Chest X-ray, PA view. Patient: 11 years old, sex F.
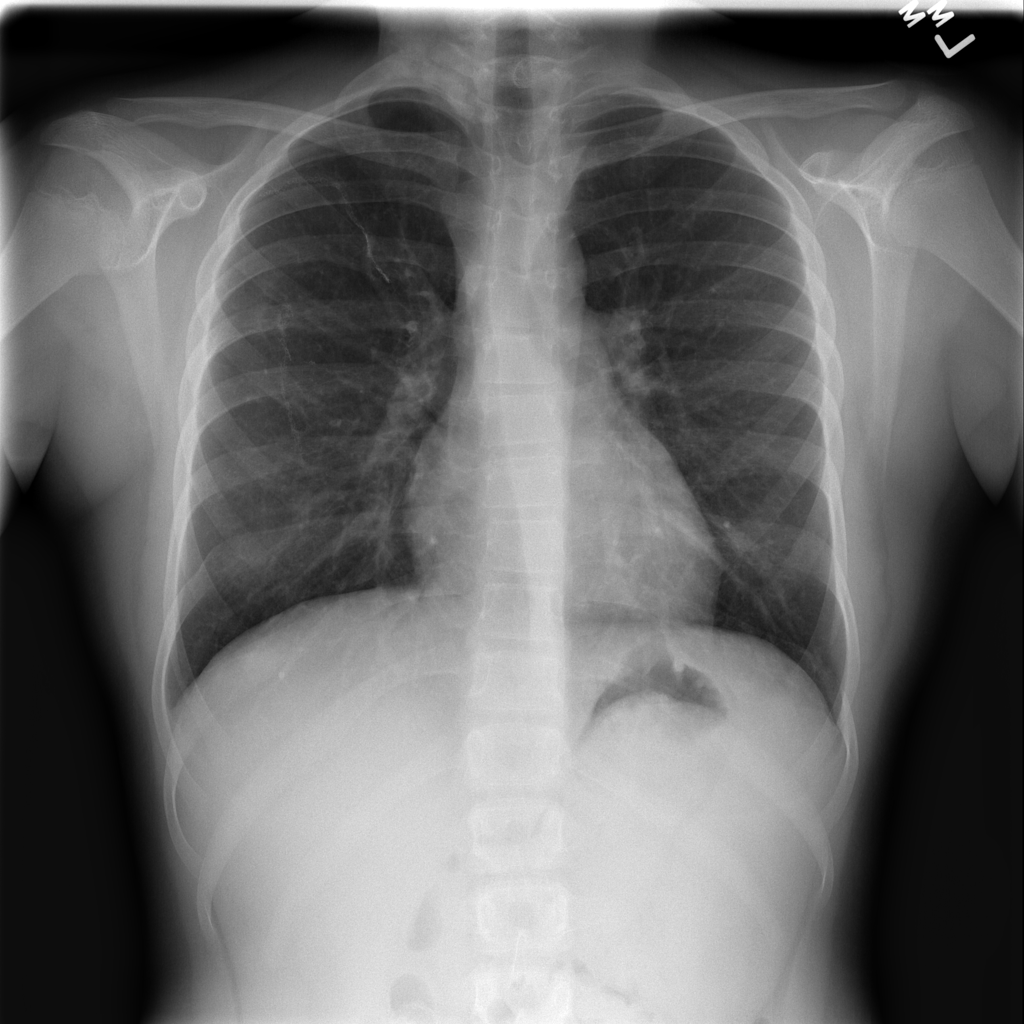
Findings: No Finding